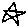
Label: star